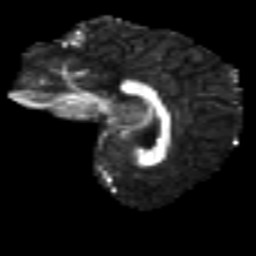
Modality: FA
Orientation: sagittal
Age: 33
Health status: ill
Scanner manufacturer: philips
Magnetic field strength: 3 T
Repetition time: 9 s
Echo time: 0.127 s